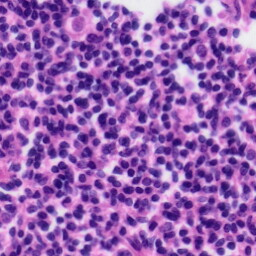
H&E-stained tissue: Tonsil